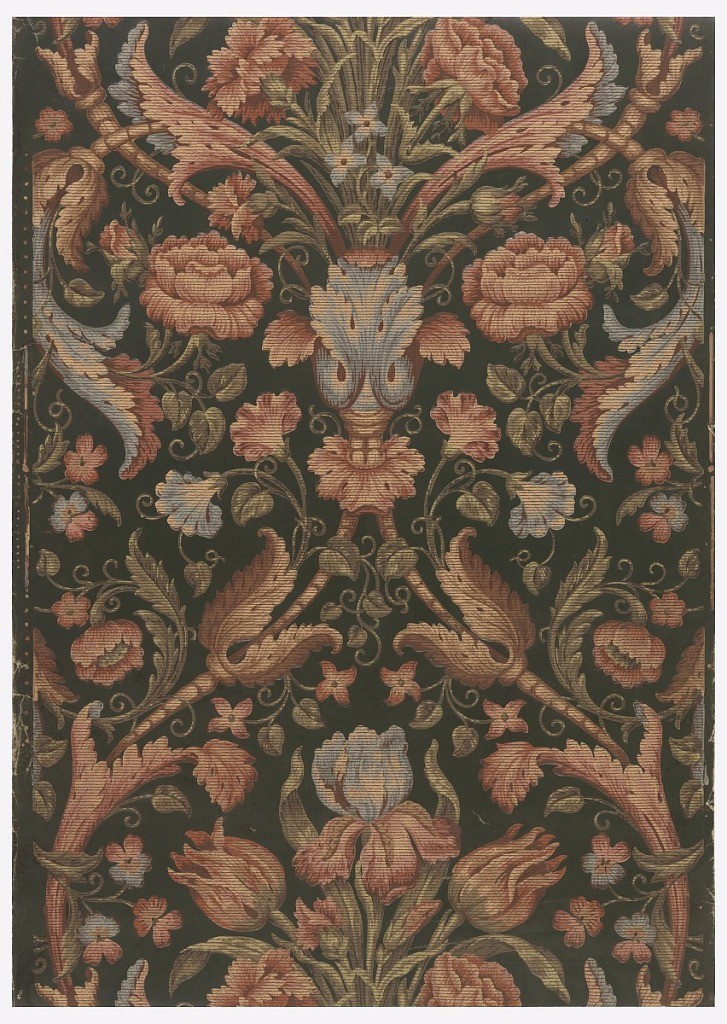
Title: Sidewall
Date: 1880–1900
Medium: Block-printed and embossed paper
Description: Imitation tapestry weave, with multi-colored floral and foliate motifs, on dark green glossy ground.